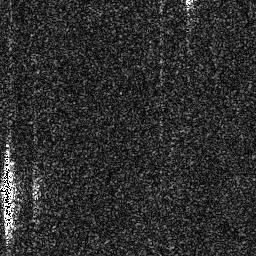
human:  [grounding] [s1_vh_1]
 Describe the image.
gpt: In the satellite image, there is  <ref>1 large ship </ref> <box>[[0, 54, 7, 93, 0]]</box> located at bottom left.